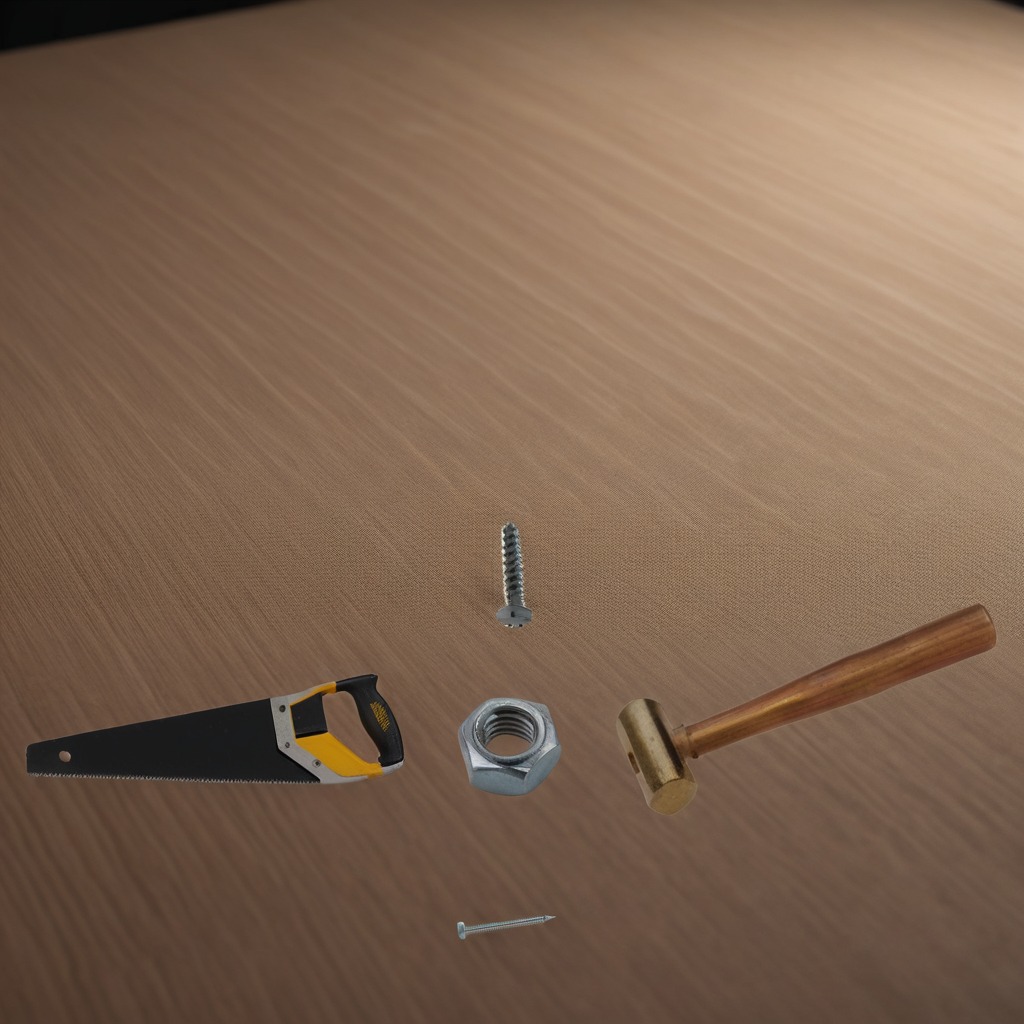
A metal machine screw, a hammer, an iron nail, a handheld metal saw, and a metal nut are lying on the wooden table.